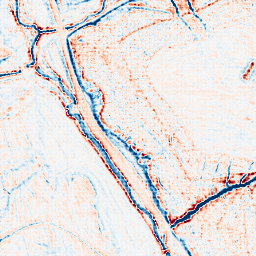
Category: edge_preserving
Decomposition family: anisotropic_diffusion
Decomposition parameters: iterations: 10
kappa: 50
gamma: 0.2
Upsampling method: sinc_hamming
Upsampling parameters: scale: 4
kernel_size: 4
Upsampling scale: 4